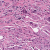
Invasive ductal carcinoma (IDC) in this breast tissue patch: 0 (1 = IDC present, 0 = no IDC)